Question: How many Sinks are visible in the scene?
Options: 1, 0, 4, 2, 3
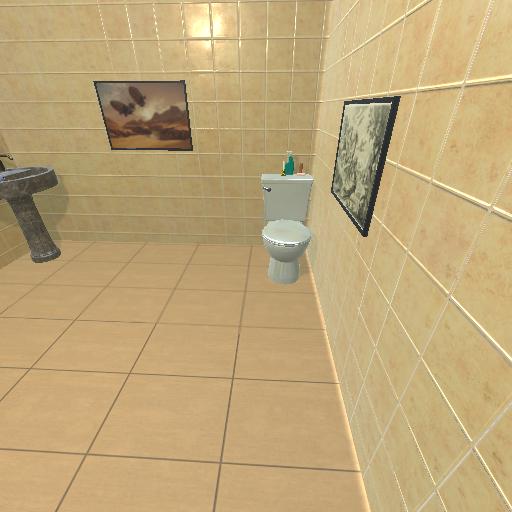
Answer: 1